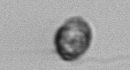
Label: Dinophyceae